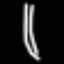
Label: line